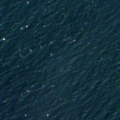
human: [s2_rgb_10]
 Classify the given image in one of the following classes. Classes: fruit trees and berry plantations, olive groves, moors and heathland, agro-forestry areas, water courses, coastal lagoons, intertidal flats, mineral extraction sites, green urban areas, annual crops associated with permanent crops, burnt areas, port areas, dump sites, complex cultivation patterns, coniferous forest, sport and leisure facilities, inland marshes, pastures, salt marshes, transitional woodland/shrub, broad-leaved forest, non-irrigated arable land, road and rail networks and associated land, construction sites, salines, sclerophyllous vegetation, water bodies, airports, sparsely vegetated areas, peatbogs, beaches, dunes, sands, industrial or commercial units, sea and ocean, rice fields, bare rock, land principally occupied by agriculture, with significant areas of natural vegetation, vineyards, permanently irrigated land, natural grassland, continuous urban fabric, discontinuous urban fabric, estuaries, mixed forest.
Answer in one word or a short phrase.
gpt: sea and ocean